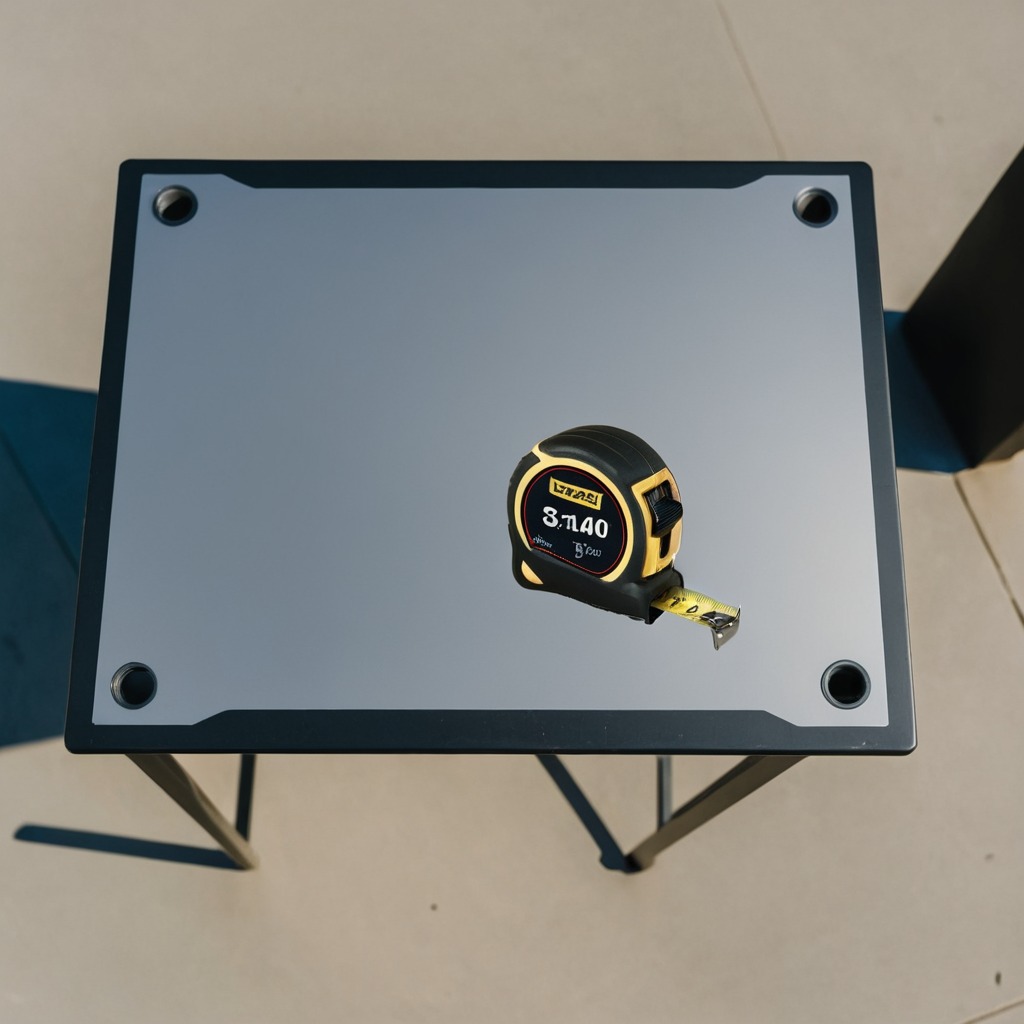
A measuring tape lies on a clean utility table in a temporary outdoor tool station afternoon light present textured surface